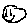
Label: smiley face